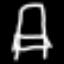
Label: chair